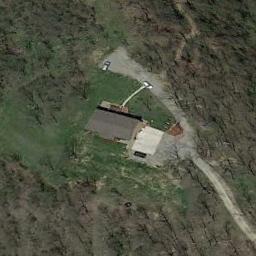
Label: sparse_residential